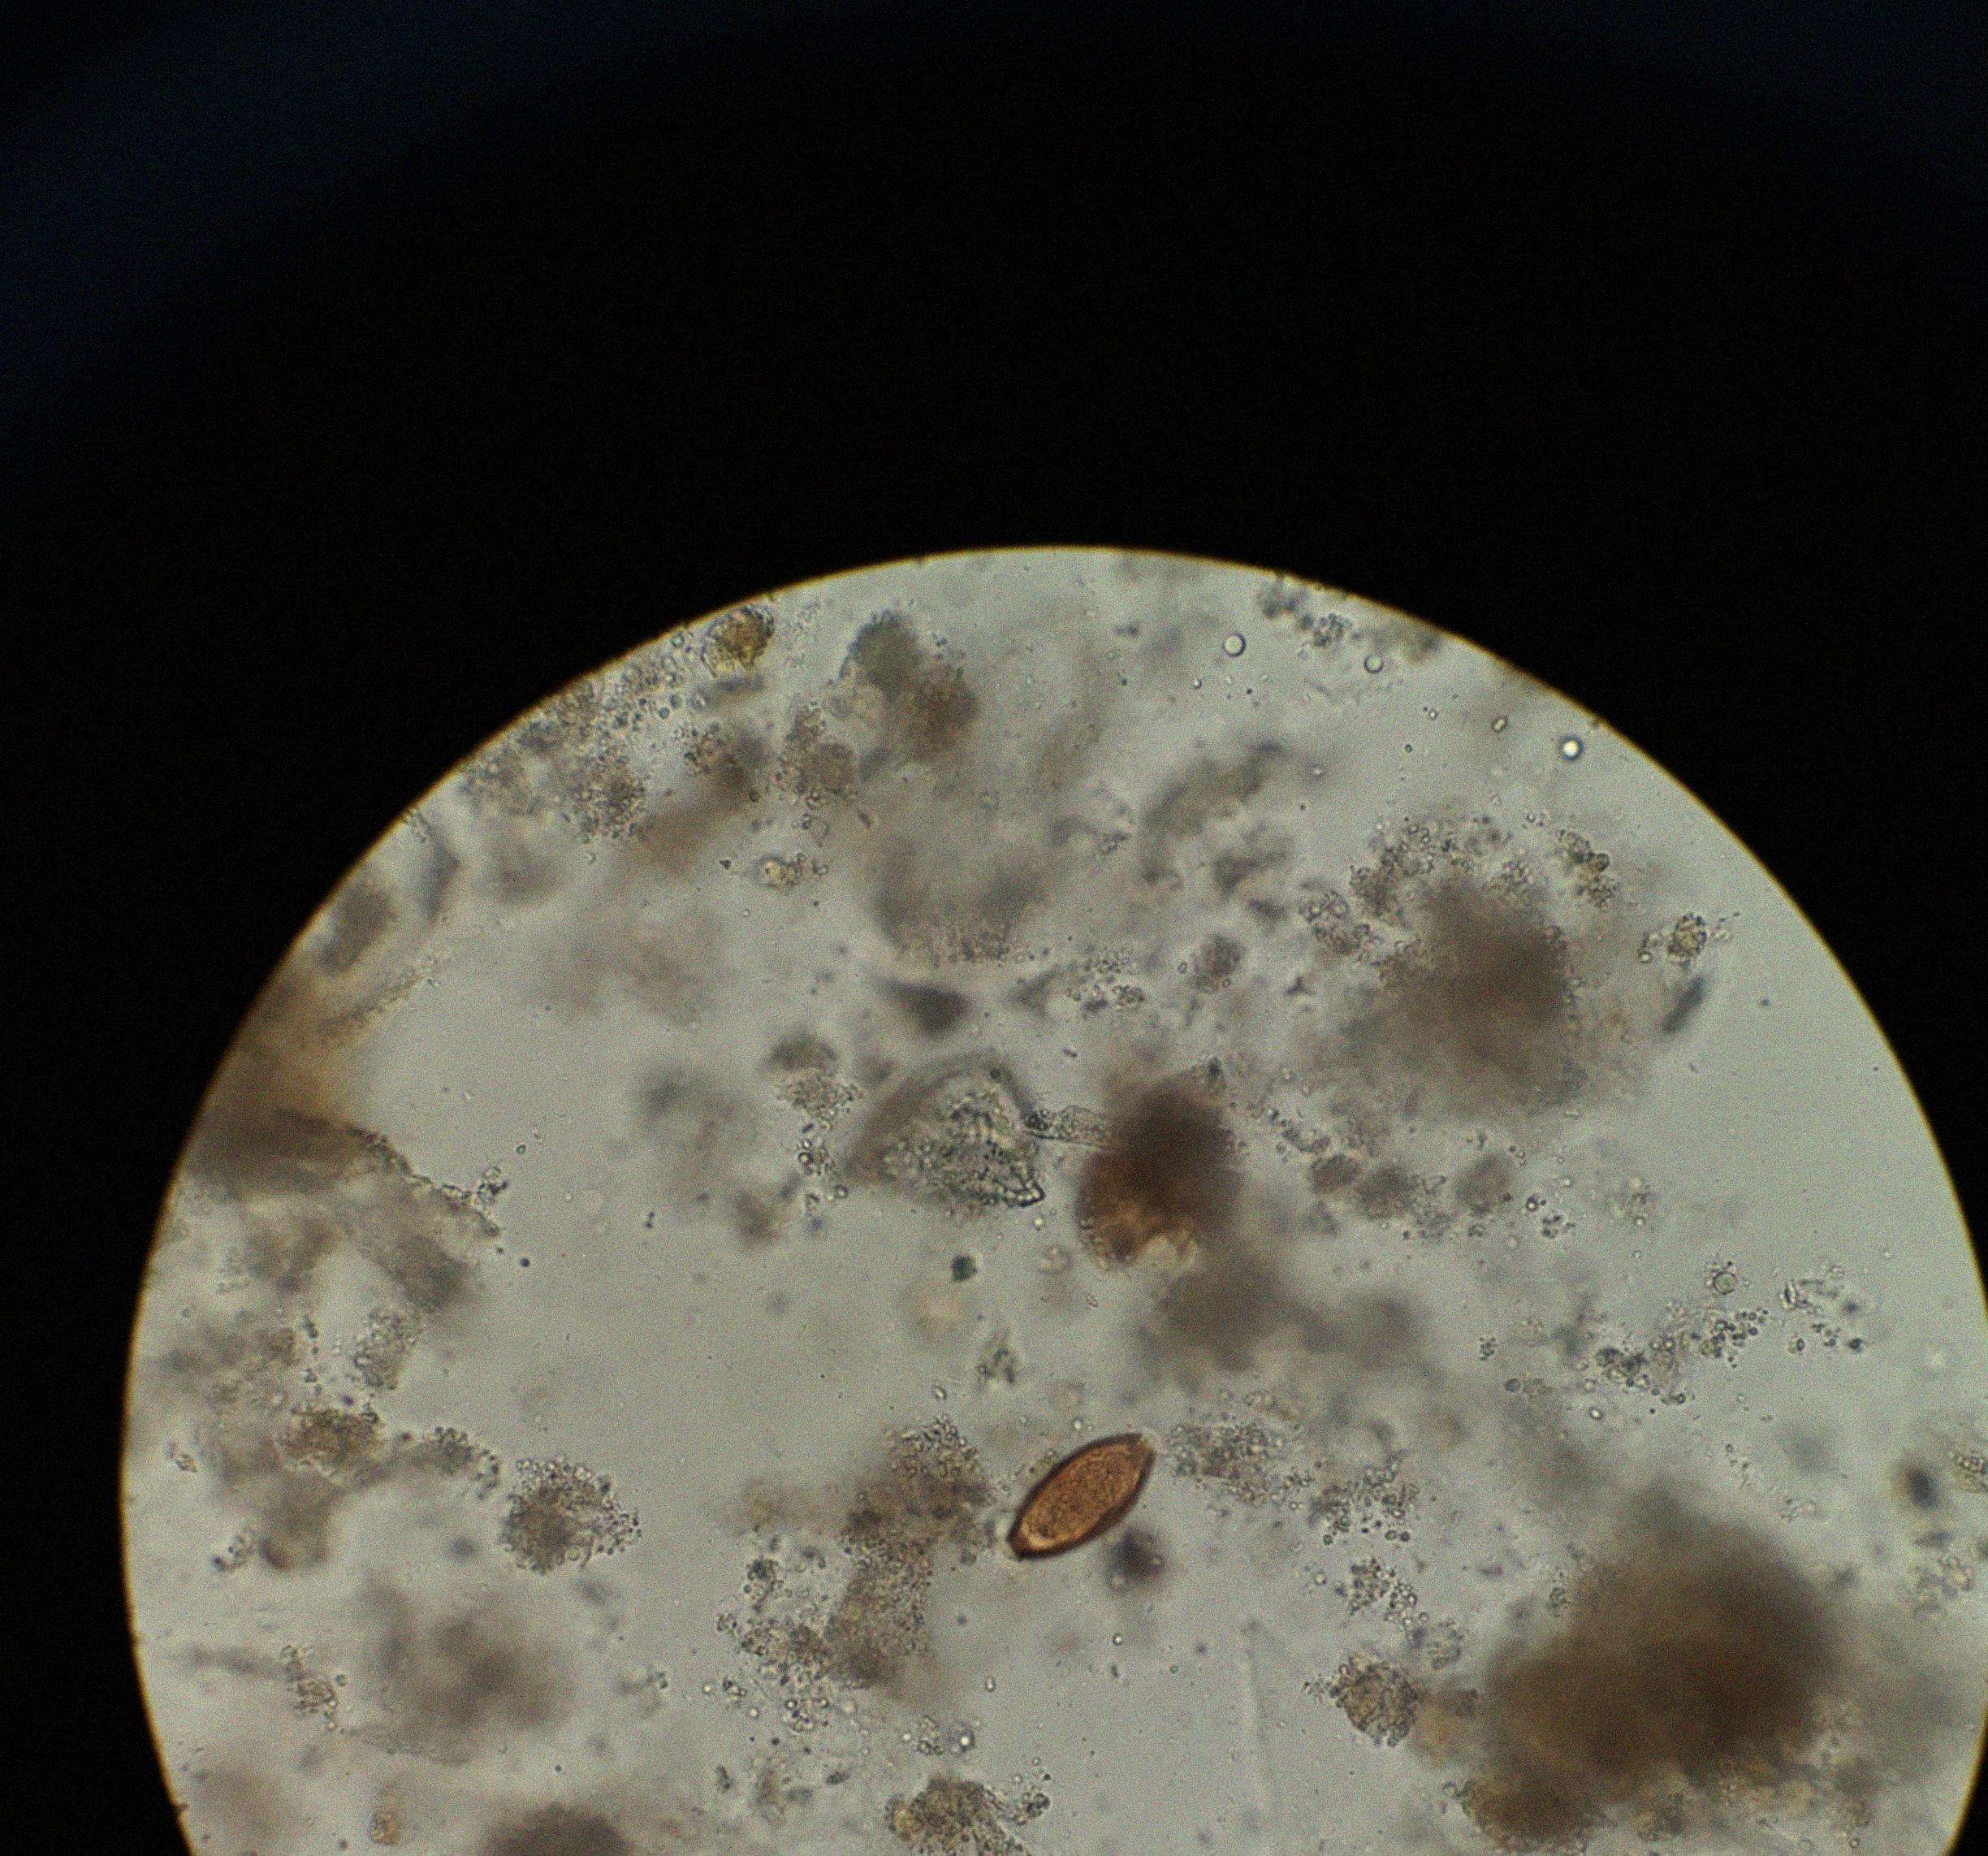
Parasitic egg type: Trichuris trichiura